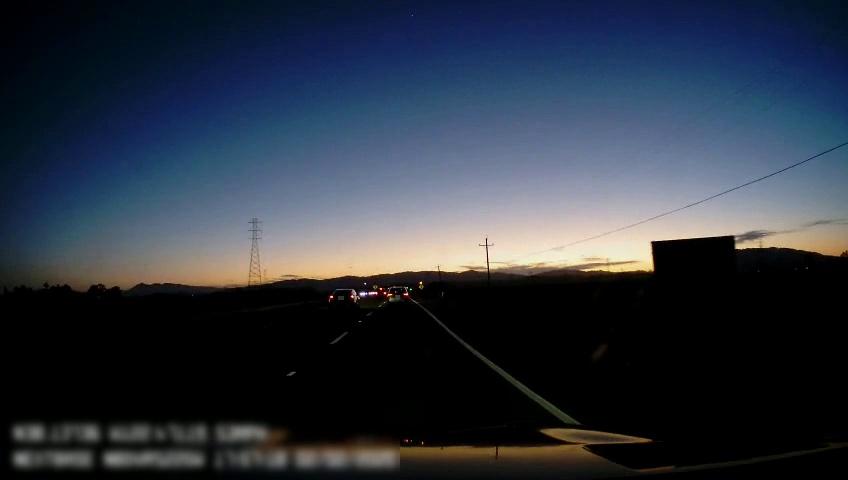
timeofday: Dusk/Dawn/Twilight
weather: Sunny
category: Drivable Space
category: Vehicles | SUV
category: Vehicles | Truck
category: Vehicles | SUV
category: Lanes | Alternate Lane
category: Lanes | Current Lane
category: Lanes | Current Lane